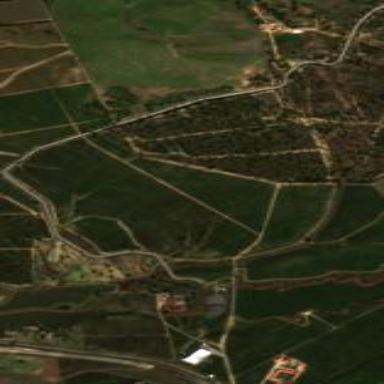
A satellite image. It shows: Orchard filled with olive trees.